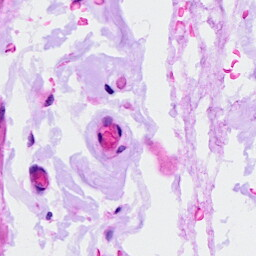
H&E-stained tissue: Ovarian